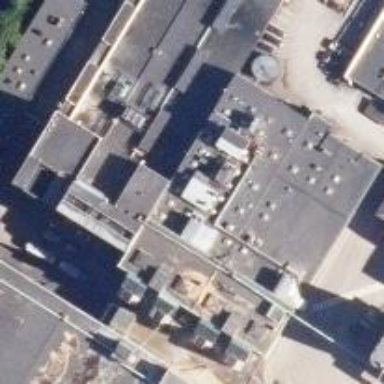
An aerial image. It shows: Industrial building.